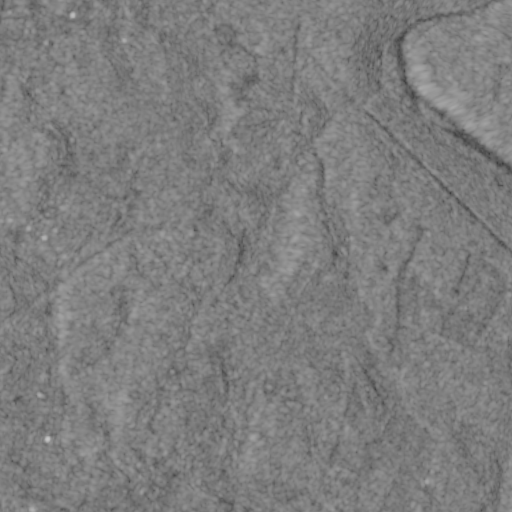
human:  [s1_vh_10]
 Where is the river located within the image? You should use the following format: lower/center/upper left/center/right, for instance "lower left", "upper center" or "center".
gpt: The river is located in the upper right of the image.
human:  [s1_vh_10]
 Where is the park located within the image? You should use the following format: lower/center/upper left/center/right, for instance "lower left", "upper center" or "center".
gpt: There is no park in the image.

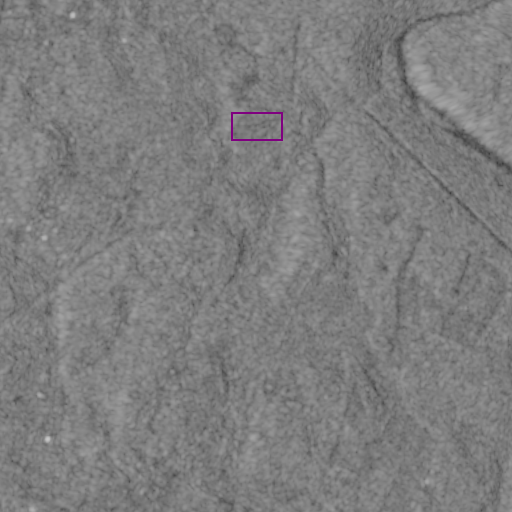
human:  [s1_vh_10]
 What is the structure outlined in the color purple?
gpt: The structure outlined in purple is a park.
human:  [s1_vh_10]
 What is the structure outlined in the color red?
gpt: There is no red outline.